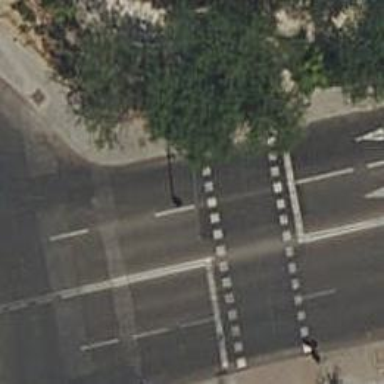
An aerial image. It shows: Traffic signals at road crossing.